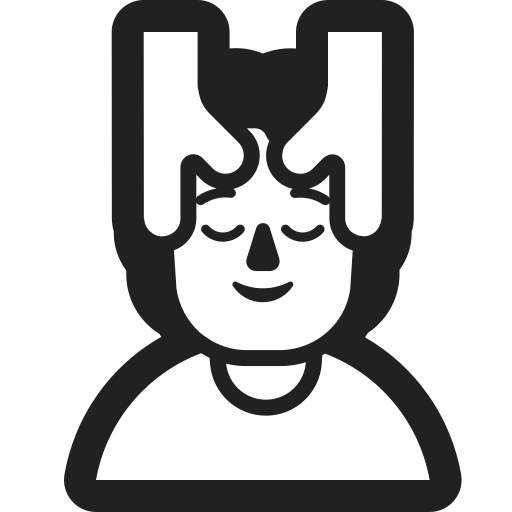
person getting massage high contrast default